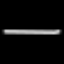
Label: line